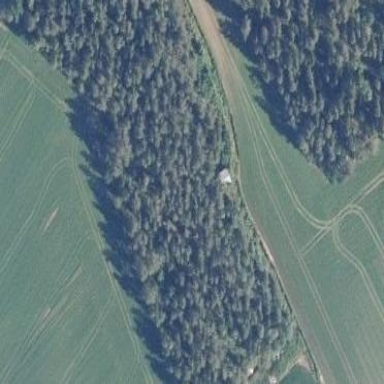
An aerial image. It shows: Beautiful woodland area.